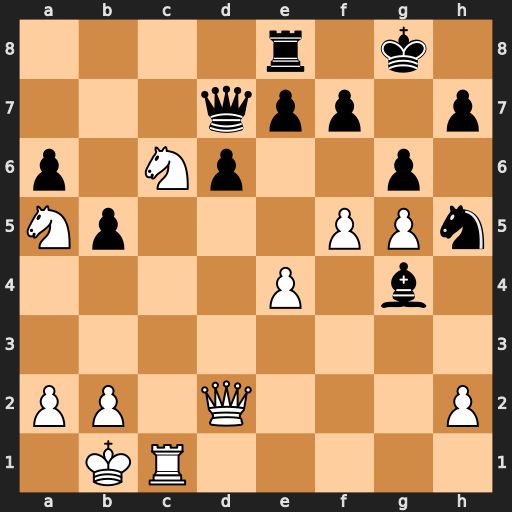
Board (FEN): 4r1k1/3qpp1p/p1Np2p1/Np3PPn/4P1b1/8/PP1Q3P/1KR5
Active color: w
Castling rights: -
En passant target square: -
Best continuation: Ne5 Qxf5 exf5